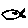
Label: fish